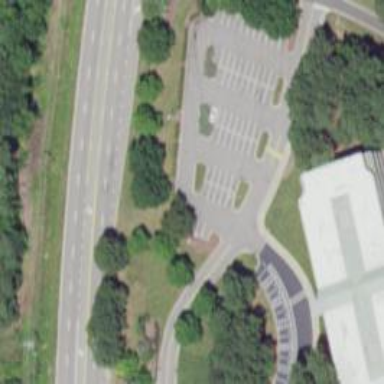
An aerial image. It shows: Parking area with asphalt surface.